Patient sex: M
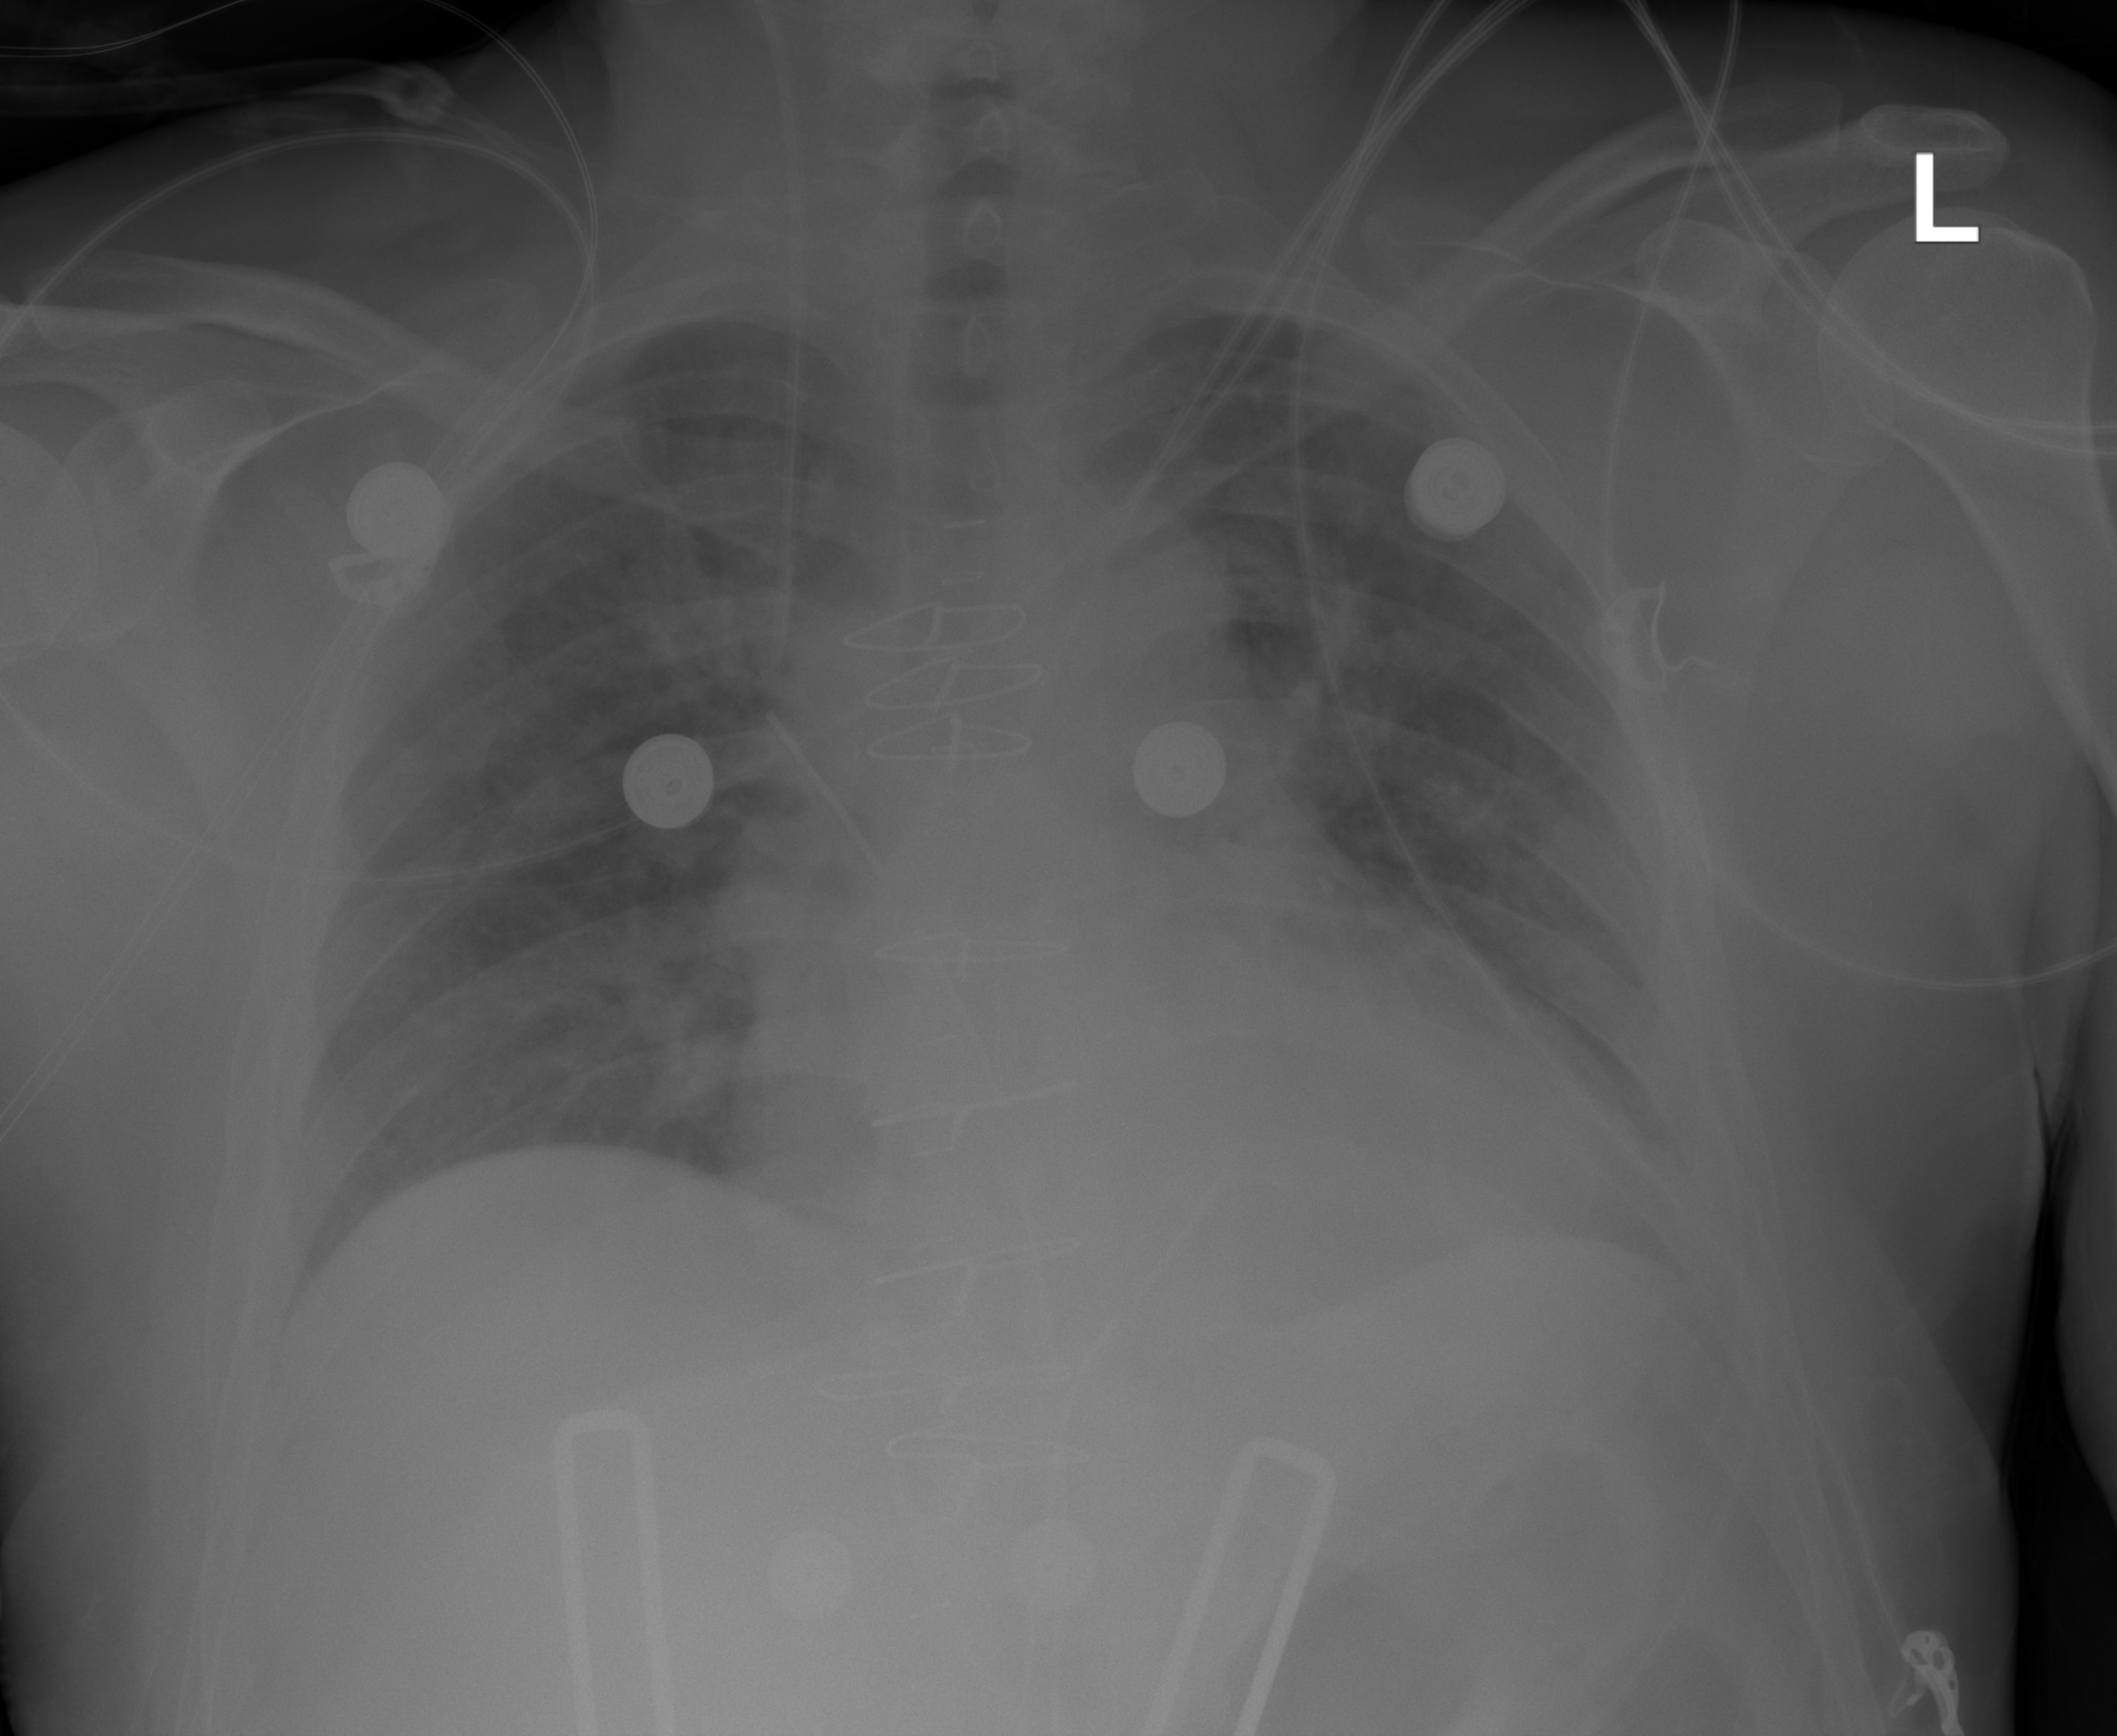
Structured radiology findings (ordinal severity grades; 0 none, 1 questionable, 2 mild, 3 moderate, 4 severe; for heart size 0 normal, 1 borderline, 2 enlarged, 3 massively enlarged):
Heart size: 2
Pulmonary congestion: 0
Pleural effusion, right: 0
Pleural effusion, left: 0
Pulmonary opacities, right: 0
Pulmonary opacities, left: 0
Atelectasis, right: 0
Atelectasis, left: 0